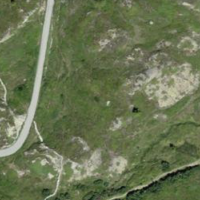
EUNIS habitat code: 26
Species observed at this site:
Jacobaea incana
Bartsia alpina